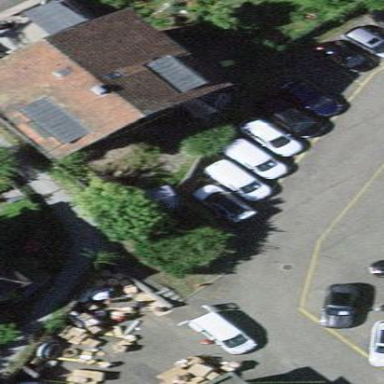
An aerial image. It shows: Detached building.